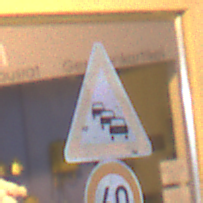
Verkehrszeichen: Stau
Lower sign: Geschwindigkeit60
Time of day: Night
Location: Outdoor (Urban)
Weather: Overcast
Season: Winter
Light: Artificial